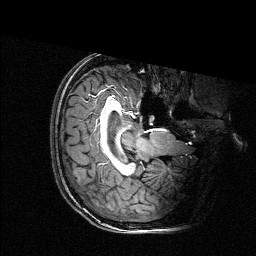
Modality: T1w
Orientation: axial
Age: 28
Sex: female